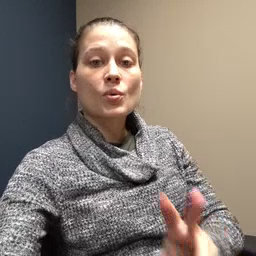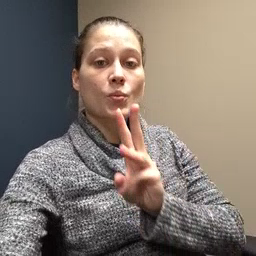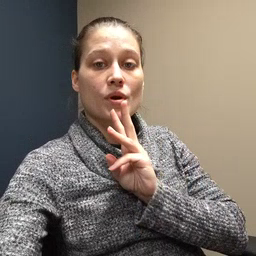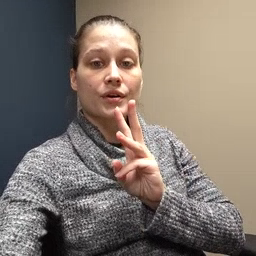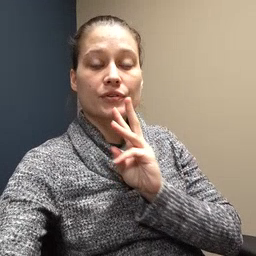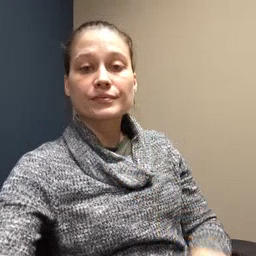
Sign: water